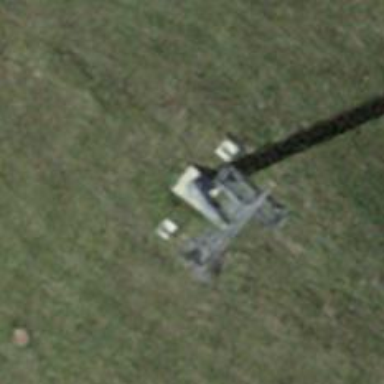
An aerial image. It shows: Pylon used for aerialway.